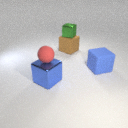
large brown rubber cube to the right of large blue metal cube